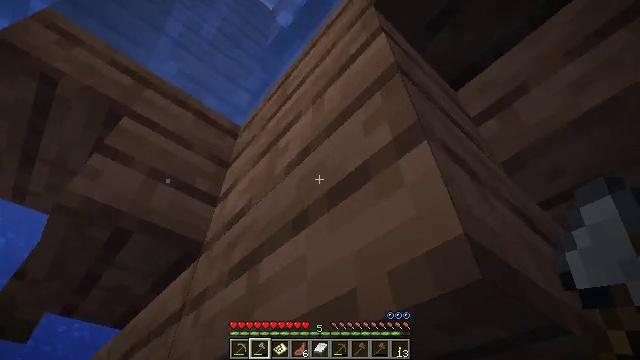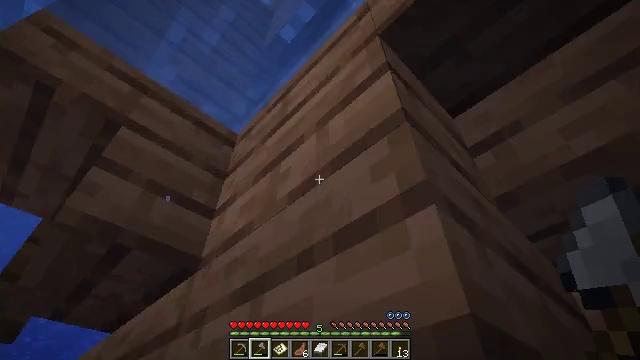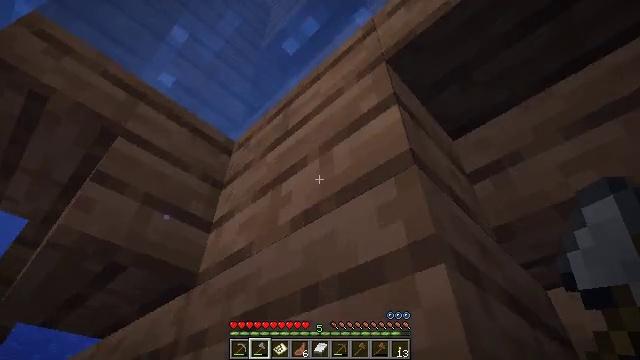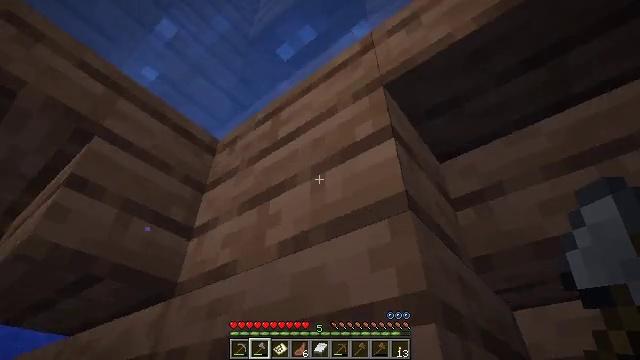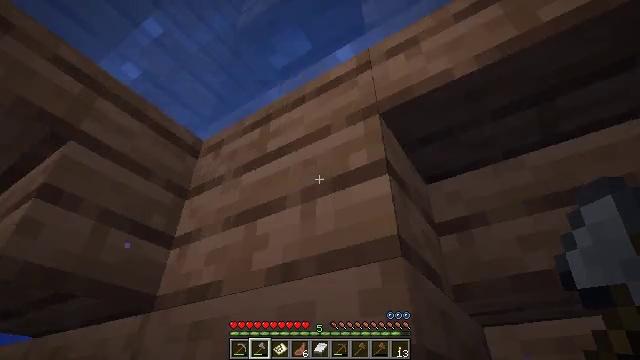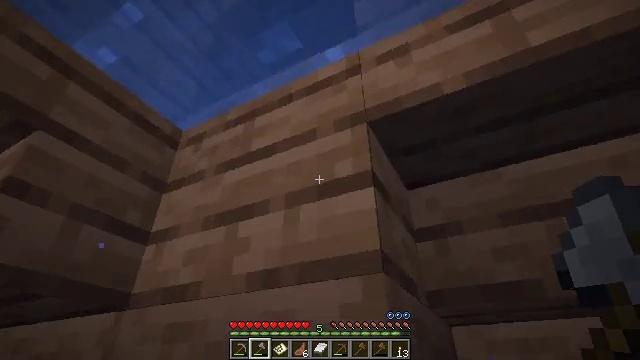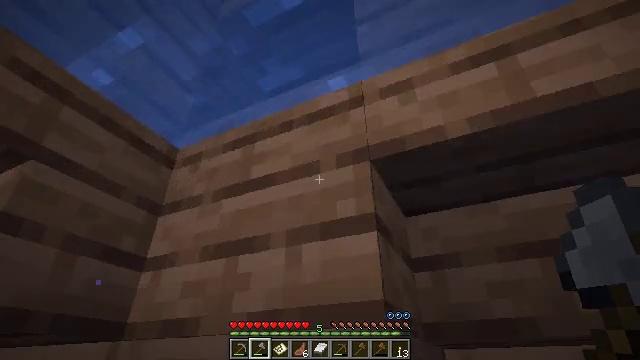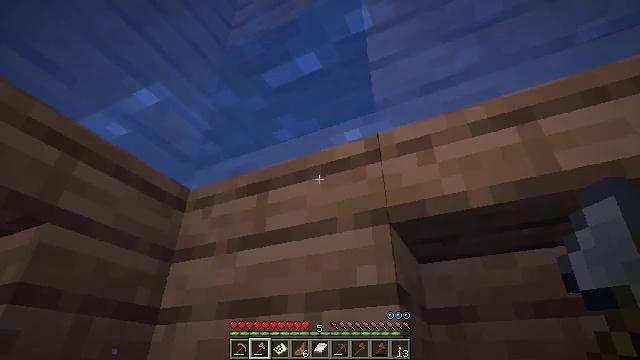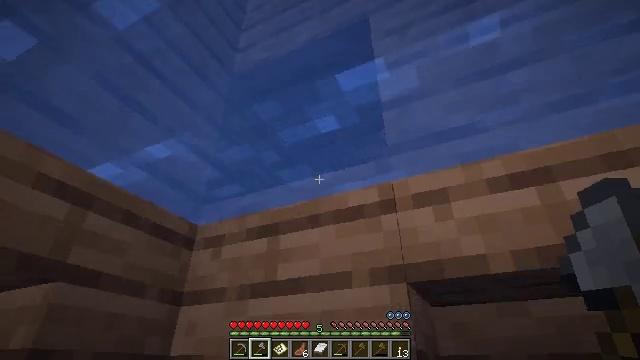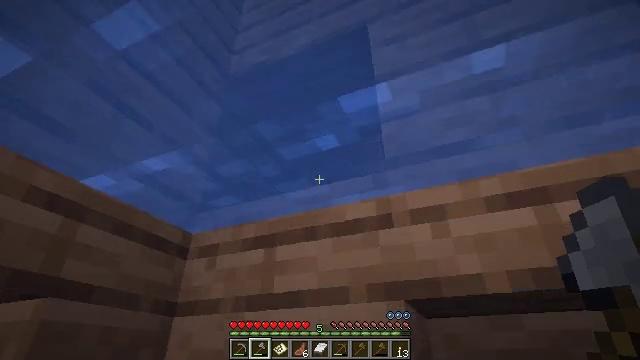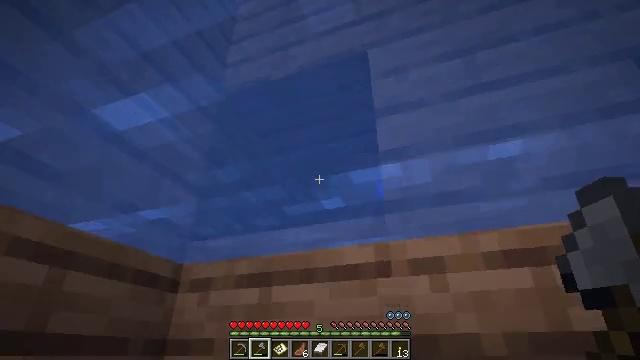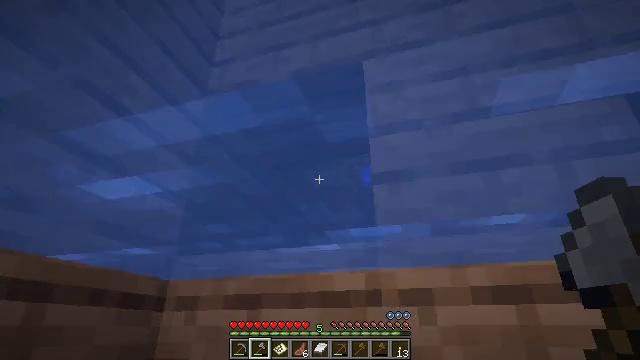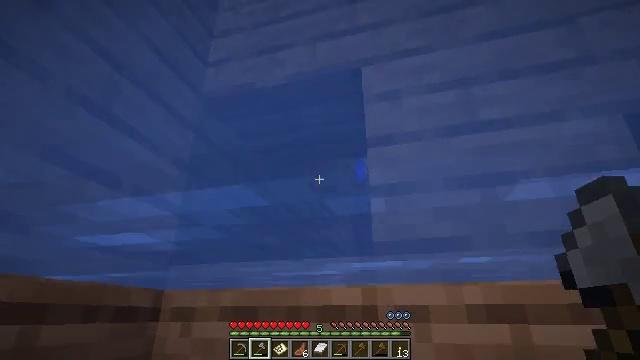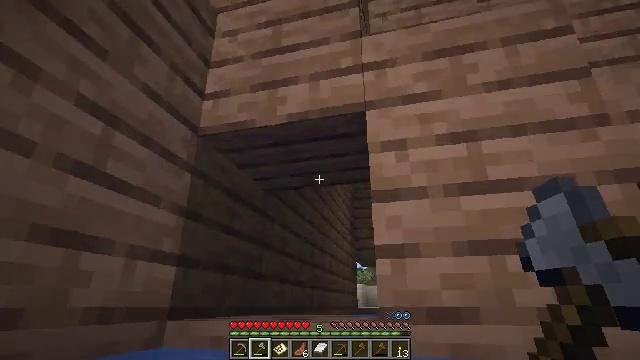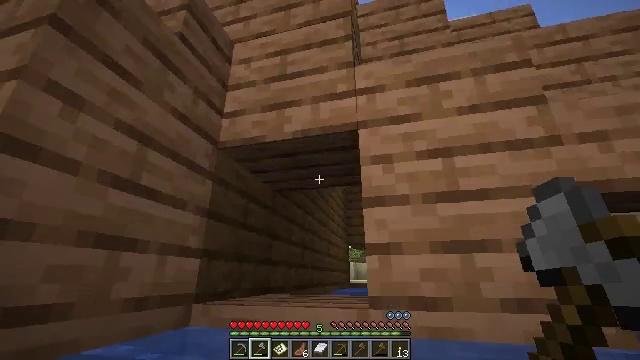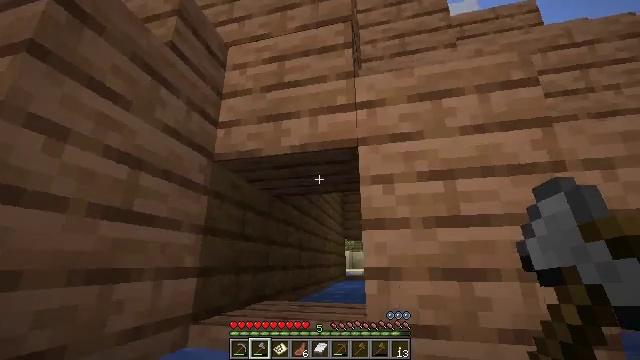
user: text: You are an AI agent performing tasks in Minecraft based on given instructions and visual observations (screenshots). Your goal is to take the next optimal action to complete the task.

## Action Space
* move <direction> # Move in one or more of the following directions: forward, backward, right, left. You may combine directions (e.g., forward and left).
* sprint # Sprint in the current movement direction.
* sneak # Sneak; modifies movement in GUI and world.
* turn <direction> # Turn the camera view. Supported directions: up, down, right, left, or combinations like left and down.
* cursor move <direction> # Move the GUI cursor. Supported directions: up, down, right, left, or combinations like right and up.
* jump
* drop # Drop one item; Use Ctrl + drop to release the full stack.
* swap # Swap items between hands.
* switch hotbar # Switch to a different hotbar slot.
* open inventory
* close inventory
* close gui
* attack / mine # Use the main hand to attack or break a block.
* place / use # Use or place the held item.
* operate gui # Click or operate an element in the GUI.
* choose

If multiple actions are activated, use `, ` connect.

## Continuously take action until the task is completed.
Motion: motion action
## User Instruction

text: Harvest jungle planks from a wall or floor.
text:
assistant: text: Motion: move back and move left, turn right and down, jump
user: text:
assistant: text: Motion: move back and move left, turn right and down, jump
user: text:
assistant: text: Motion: move back and move left, turn right and down, jump
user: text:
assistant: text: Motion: move back and move left, turn right and down, jump
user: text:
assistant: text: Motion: move back and move left, turn right and down, jump
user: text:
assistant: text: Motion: move back and move left, turn right and down, jump
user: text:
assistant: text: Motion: move back and move left, jump
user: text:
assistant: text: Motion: move back and move left, jump
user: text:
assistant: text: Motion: move back and move left, turn right, jump
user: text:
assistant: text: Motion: turn right and down, jump
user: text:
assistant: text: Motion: turn right and down, jump
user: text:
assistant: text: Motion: turn right and down, jump
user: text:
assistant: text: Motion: turn down, jump
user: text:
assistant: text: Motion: turn down, jump
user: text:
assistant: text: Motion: turn down, jump
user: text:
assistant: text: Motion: turn down, jump
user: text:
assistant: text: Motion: move forward, turn down, jump
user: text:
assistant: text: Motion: move forward, turn down, jump
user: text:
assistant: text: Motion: move forward, turn down
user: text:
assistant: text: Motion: move forward, turn down
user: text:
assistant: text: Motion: move forward, turn down
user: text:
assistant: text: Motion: move forward, turn right and down
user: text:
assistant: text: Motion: move forward, turn right and down
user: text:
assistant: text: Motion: move forward, turn right and down
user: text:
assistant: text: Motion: turn right and down
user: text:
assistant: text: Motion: move left
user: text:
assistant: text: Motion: move left
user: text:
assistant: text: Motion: move left
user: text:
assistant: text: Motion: move left, turn right and up
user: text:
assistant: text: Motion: move left, turn right and up